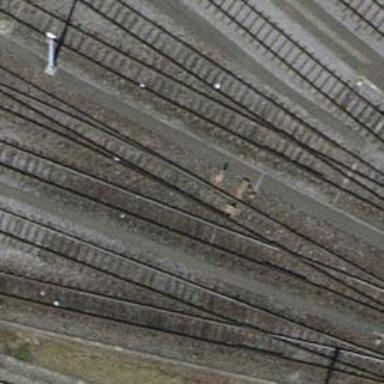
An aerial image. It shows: Railway switch.